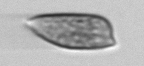
Label: Prorocentrum_dentatum